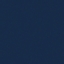
Label: SeaLake